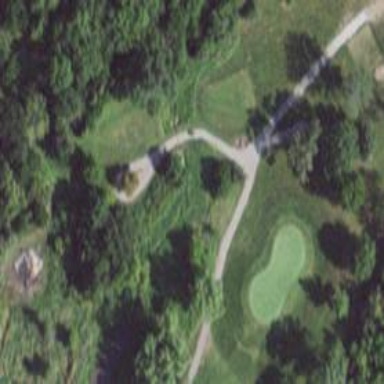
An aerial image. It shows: Service road designated as golf cart path.